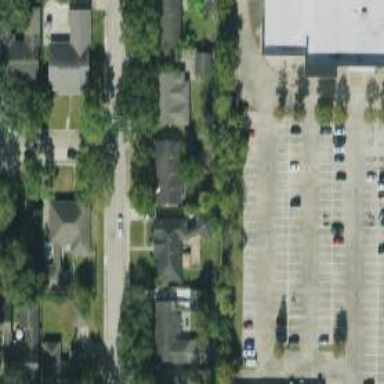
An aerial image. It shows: Parking space is available.